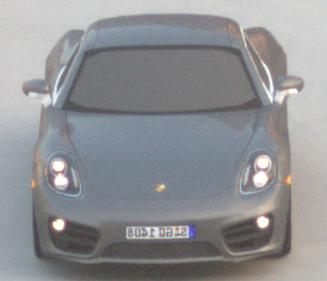
Make: Porsche
Model: Cayman
Detailed model: Cayman (981C)
Model produced from: 2013/03
Model produced until: 2014/04
Doors: 2
Color: gray
Road condition: dry road
Daytime: sunrise or sunset
Contrast: low contrast